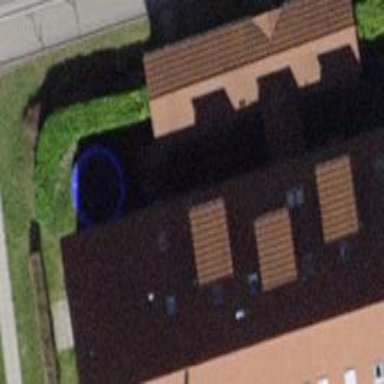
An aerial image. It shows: Garage building.